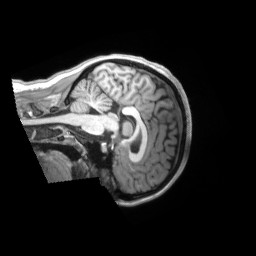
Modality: T1w
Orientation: sagittal
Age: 20
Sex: female
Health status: ill
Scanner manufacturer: siemens
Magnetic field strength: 3 T
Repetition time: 2.2 s
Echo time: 0.00157 s